Aerial crown-view tile of a tropical tree (Barro Colorado Island, Panama), acquired 20250317:
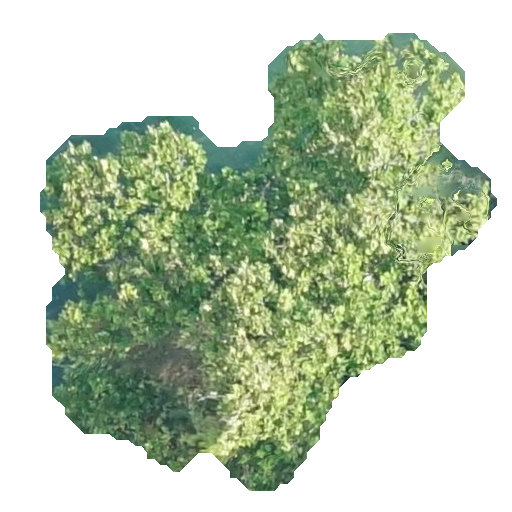
Species: Anacardium excelsum
GBIF accepted scientific name: Anacardium excelsum
Crown area: 198.469 m²